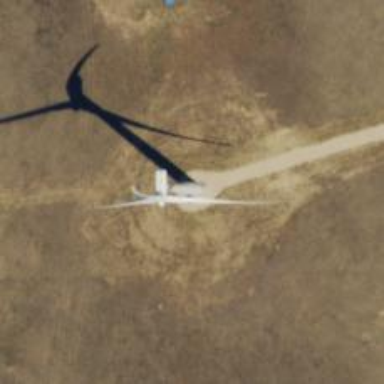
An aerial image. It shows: Wind generator in the form of horizontal axis wind turbine.